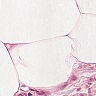
Metastatic tissue present: no